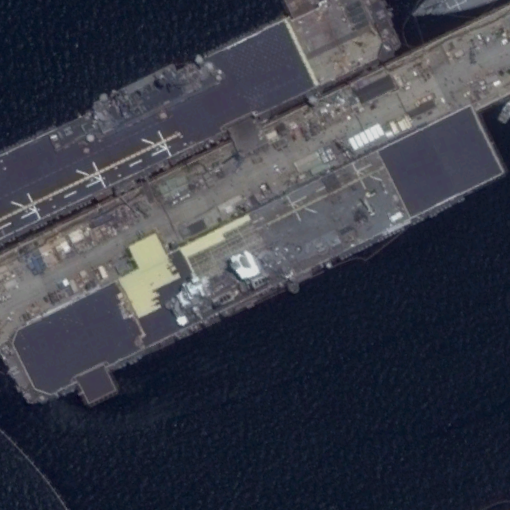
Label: assault